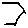
Label: hexagon